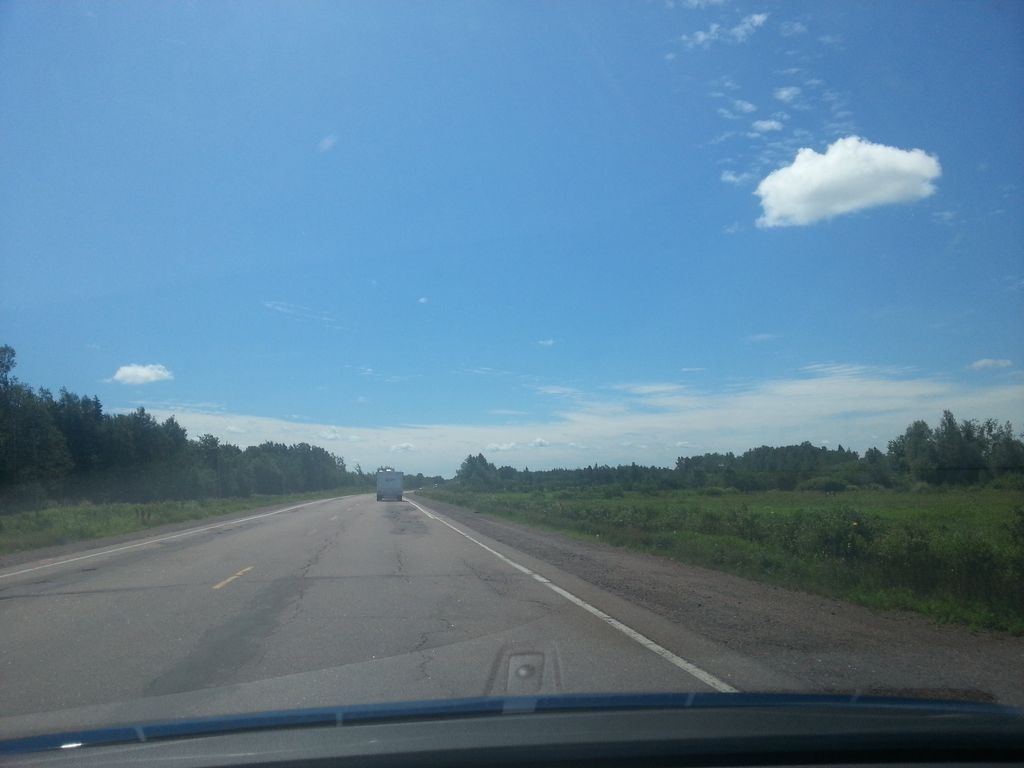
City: charlottetown